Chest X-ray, AP view. Patient: 57 years old, sex M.
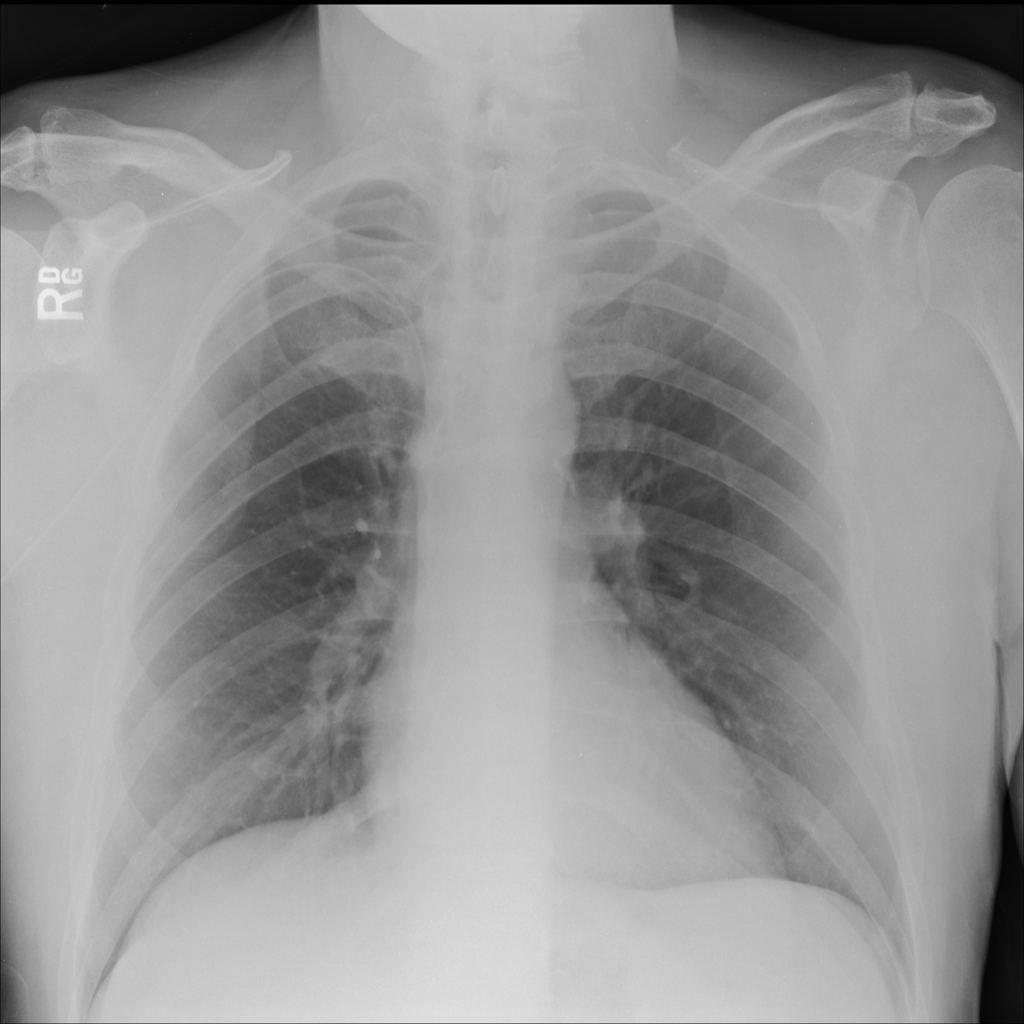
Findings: No Finding